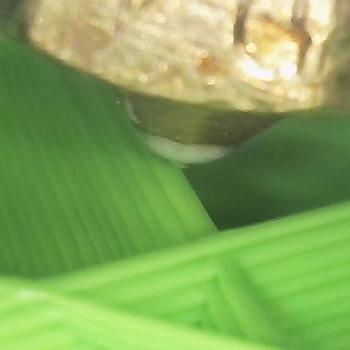
Flow rate: 56%